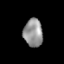
Tissue: lung
Cell type: Endothelial cells
Senescence score: 0.2363
Nuclear area (px): 522
Mean DAPI intensity: 147.996